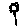
Label: flower